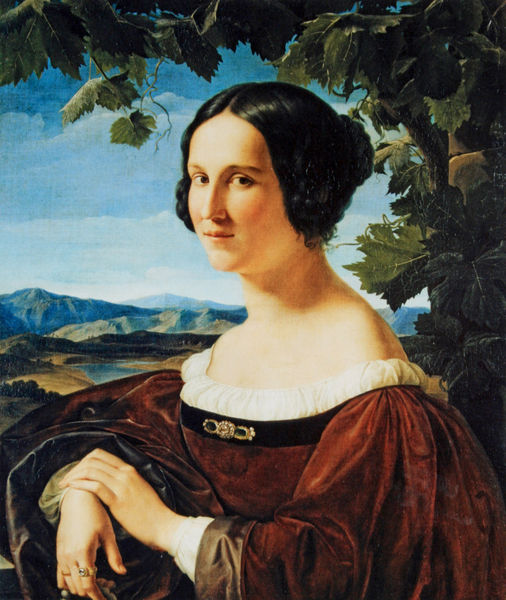
Titel: Bildnis einer Römerin
Künstler: Wilhelm Schadow
Standort: Berlin
Institution: Staatliche Museen Preußischer Kulturbesitz, Nationalgalerie
Schlagwörter: baum, berg, blau, blätter, dunkel, gemälde, hand, haut, himmel, laub, nackt, schatten, wasser, weiß, wolken, bäume, fluss, grün, landschaft, mädchen, see, sitzen, ausschnitt, braun, busen, finger, frau, frisur, geste, haar, hell, hintergrund, kleid, licht, mund, nase, profil, schmuck, schwarz, stirn, ausblick, blick, dame, rot, ornament, augen, barock, bluse, falten, gesicht, inkarnat, kleidung, knoten, mensch, samt, spitze, ärmel, bildnis, hals, hände, niederlande, portrait, porträt, öl, erde, ferne, horizont, hügel, natur, sonne, auge, gewand, gold, haare, adel, blatt, pflanze, pflanzen, augenbrauen, borte, brosche, brustbild, dekollete, dekolletee, dekollte, dekoltee, england, kinn, lippen, mittelscheitel, renaissance, scheitel, schulter, schultern, schön, genre, ranken, trauben, aussicht, lächeln, dutt, wangen, mieder, zöpfe, backen, mittag, berge, gebirge, massiv, nacken, wein, zopf, pupillen, robe, rüsche, rüschen, wange, ring, ringe, portait, stand, allegorie, brokat, tracht, biedermeier, üppig, has, geflochten, adern, bleich, weinlaub, sfumato, weinrot, schnecken, empire, mona lisa, rebe, reben, bergmassiv, hochland, pfalnzen, unterkleid, gebrige, handgelenk, durchblich, blu, hare, loicht, lendschaft